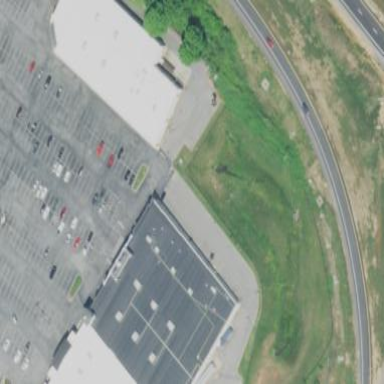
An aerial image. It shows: Retail building.